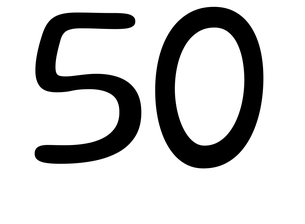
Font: Gluten_Light